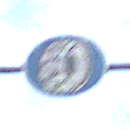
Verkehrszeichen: SchneekettenVorgeschrieben
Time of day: MorningAfternoon
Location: Outdoor (Urban)
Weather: Overcast
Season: NotSpecified
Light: Natural